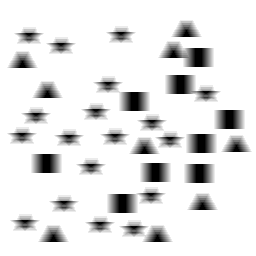
Squares: 9
Triangles: 9
Stars: 18
Total shapes: 36